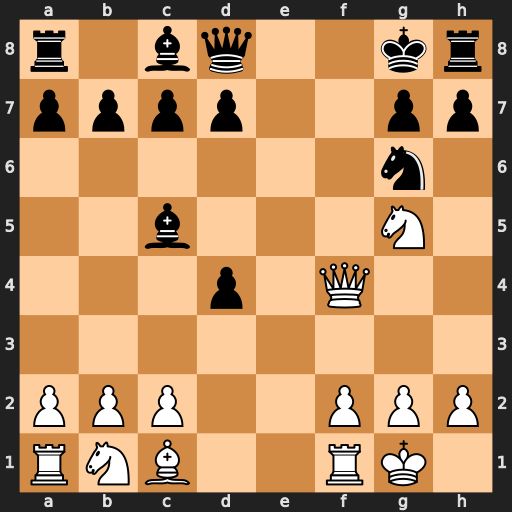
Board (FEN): r1bq2kr/pppp2pp/6n1/2b3N1/3p1Q2/8/PPP2PPP/RNB2RK1
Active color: w
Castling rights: -
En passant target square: -
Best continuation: Qf7#